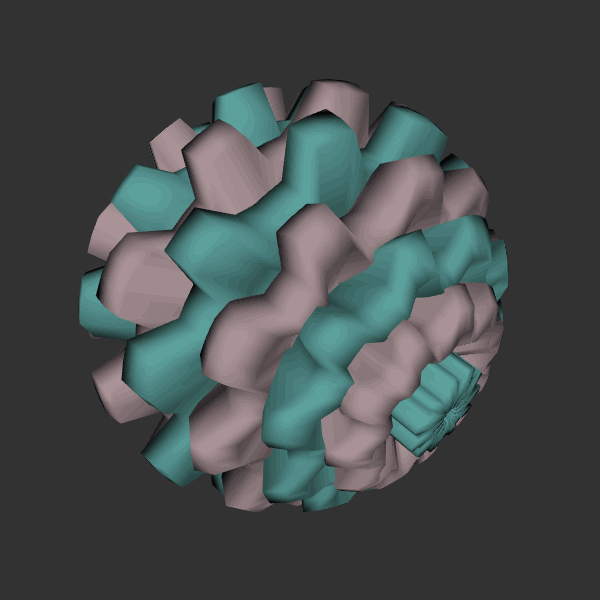
Background: dark